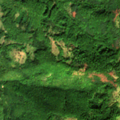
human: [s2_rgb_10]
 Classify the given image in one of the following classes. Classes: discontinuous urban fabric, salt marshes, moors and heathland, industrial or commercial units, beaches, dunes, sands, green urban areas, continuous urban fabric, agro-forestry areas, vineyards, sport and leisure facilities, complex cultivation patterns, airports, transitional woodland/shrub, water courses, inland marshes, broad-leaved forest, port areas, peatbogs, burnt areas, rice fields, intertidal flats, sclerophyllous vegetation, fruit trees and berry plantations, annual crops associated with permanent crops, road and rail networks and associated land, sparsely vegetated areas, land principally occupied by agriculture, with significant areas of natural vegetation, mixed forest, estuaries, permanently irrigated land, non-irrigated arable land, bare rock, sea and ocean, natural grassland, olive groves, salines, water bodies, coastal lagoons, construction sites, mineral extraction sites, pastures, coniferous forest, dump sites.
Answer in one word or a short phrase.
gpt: broad-leaved forest